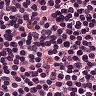
Metastatic tissue present: no